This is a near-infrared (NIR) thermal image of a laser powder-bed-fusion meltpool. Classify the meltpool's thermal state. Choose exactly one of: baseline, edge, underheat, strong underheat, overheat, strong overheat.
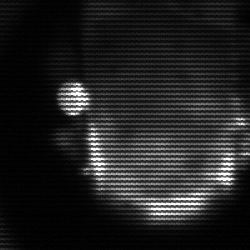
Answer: baseline